Question: I Have a barplot and I want to reorder the plot so the order of the image is as follows:
'Kan beter', 'Normaal', 'Goed', 'Zeer goed'
'''
uitleg1 <- ggplot(data=etadam, aes(x = uitleg)) +
geom_bar(stat="count", colour = "black", width = 0.6, fill = '#ffd308') +
geom_text(aes(label = ..count..), stat = "count", vjust = 5, colour = "black") +
scale_x_discrete(limits=rev) +
labs(x = 'Wat vonden jullie van de uitleg?', y = 'frequentie', title = 'Uitleg', caption = 'Leren voor de Toekomst')
'''
Here is the data:
'''
1 90 2021-04-25 15:16:11 Vroli... Ja Enge... HAVO Ja Zeer ... 6.1 Ja
2 91 2021-04-25 15:17:08 Relax... Ja Enge... HAVO Ja Zeer ... 4,8 maar i... Ja
3 92 2021-04-25 15:49:16 Neutr... Ja Wisk... HAVO Ja Zeer ... 6,5 Ja
4 93 2021-04-25 15:49:00 Trots... Ja Wisk... HAVO Ja Norma... 5.2 Ja
5 94 2021-04-25 15:49:03 Neutr... Ja Wisk... HAVO Nee Kan b... 5.7 Nee
6 95 2021-04-25 15:49:23 Neutr... Ja Wisk... HAVO Ja Goed - Ja
'''

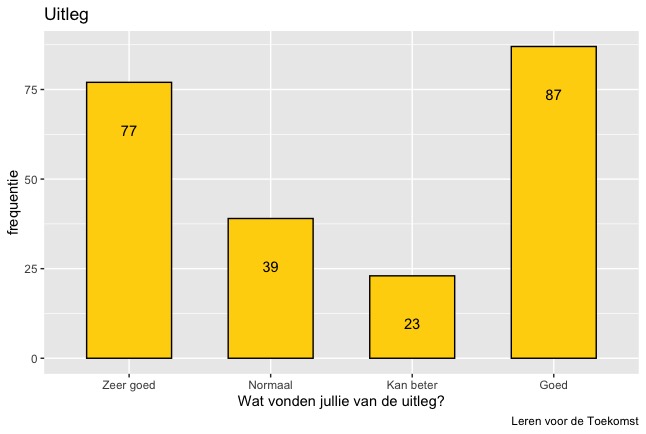
Answer: Before you plot, change your 'uitleg' as follows:
'''
etadam$uitleg <- factor(etadam$uitleg, levels = c('Kan beter', 'Normaal', 'Goed', 'Zeer goed'))
'''
Then, 'ggplot()' will use the levels in that order on the x-axis.